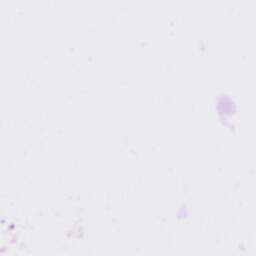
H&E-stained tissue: Tonsil